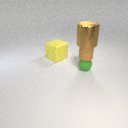
small green rubber sphere below large brown metal cylinder